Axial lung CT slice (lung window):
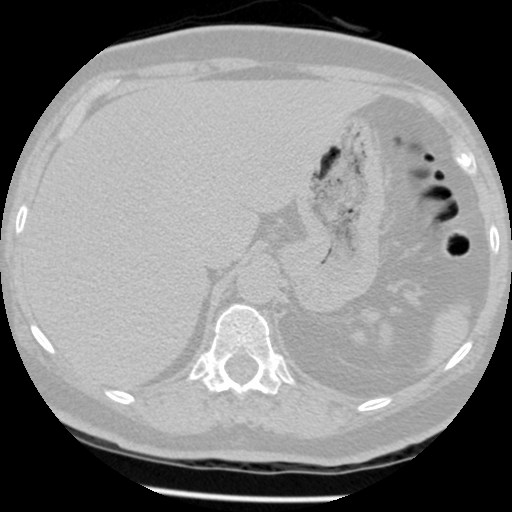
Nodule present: no